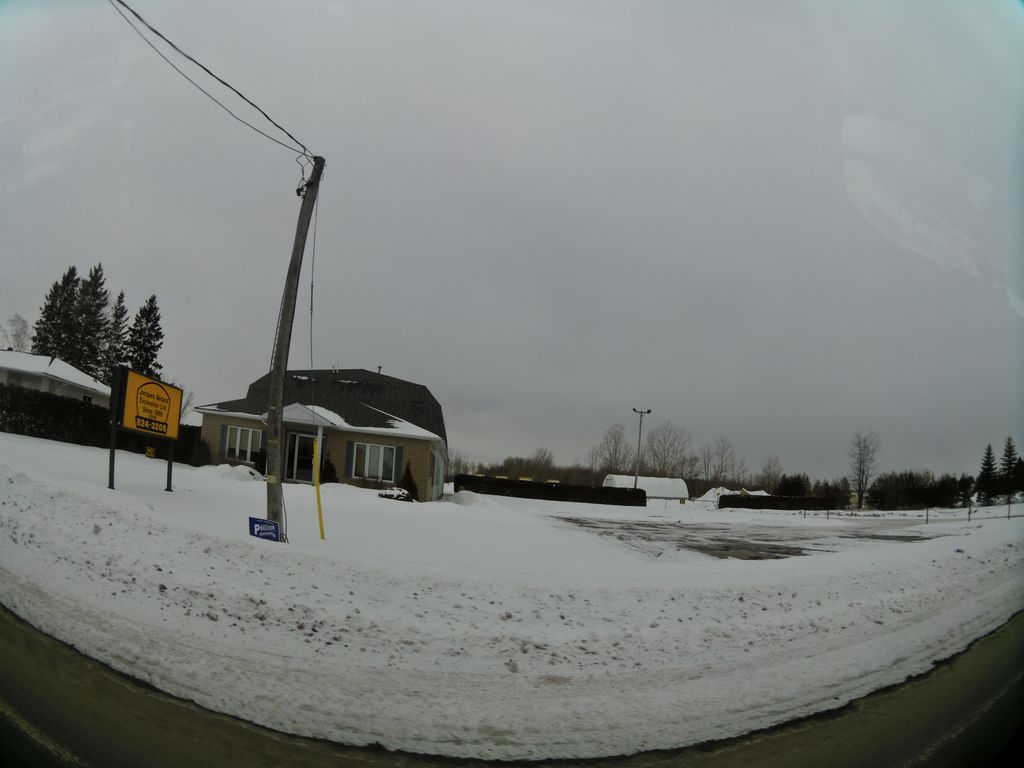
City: ottawa-gatineau